Field crop: tomato
Growth stage: 1
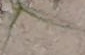
Species: cyperus